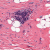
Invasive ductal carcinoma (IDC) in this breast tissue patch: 0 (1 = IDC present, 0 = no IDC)